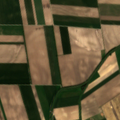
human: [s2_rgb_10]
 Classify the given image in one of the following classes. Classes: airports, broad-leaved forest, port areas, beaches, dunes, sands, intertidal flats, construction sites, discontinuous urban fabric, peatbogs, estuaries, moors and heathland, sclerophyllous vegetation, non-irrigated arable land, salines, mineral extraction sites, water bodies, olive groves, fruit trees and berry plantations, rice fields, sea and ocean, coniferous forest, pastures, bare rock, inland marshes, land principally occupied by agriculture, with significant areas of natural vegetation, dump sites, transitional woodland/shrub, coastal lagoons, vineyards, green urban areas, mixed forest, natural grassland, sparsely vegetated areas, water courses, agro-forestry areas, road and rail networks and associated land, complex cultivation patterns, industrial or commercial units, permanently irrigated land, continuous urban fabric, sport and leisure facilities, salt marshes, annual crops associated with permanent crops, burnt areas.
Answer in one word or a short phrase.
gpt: non-irrigated arable land